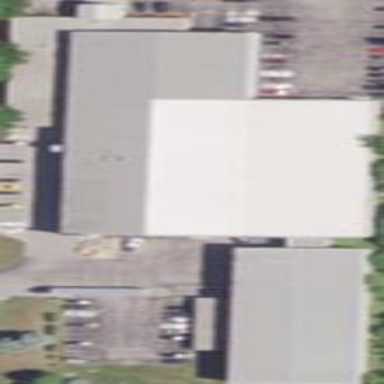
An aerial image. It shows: Industrial building.